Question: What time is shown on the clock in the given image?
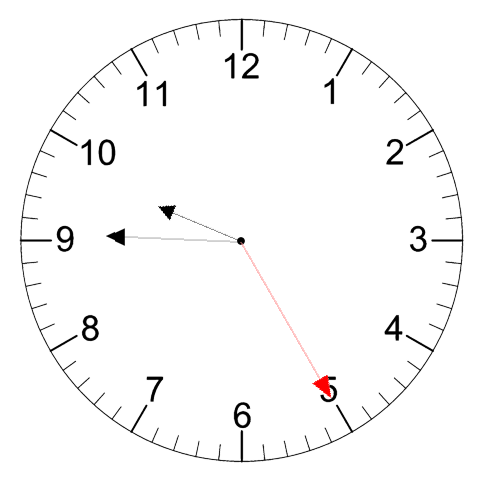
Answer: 09:45:25